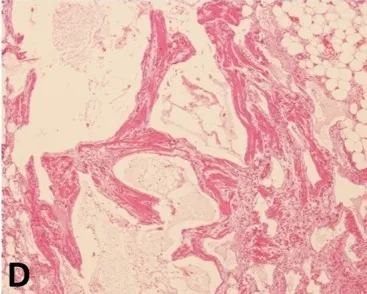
(scale bar=10 cm);. Photomicrographs of the surgical specimen. . In the serosa (H&E, 400x).
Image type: pathology (h&e)